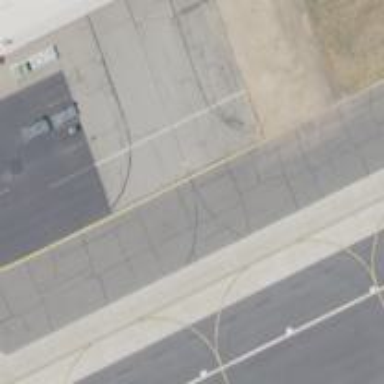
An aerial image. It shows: Image of taxiway at airport.